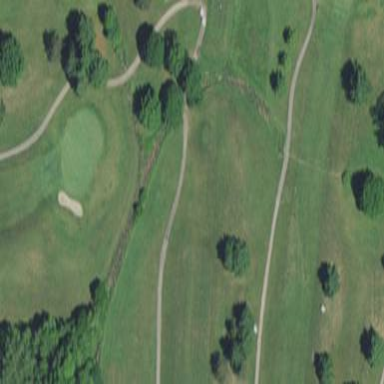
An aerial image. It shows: Rough area in golf course.